Question: What jQuery selector would allow me to select the last '<td>' in a '<tr>' that has more than 1 '<td>'? NOTE: I am trying to find an answer which will allow me to use a or a selector followed by a '.filter()' rather than using '.each()'
'''
<table>
<tr>
<td colspan="2">First Cell</td>
<td>Second Cell</td>
</tr>
<tr>
<td colspan="2">Only Cell</td>
</tr>
<tr>
<td>First Cell</td>
<td>Second Cell</td>
<td>Third Cell</td>
</tr>
</table>
'''
At first, I thought td:last-child might work, but it doesn't.

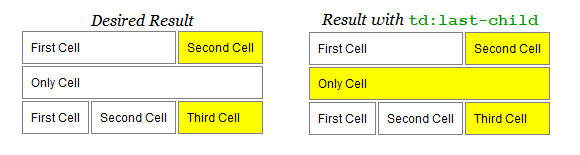
Answer: Try this selector:
'''
td:last-child:not(:first-child)
'''
The explanation: In you case the last child is also the first child as it's the only child of the parent element. If you now select only the last children that are also not the first childen of their parent element, you'll get only the last children that are not the only children of their parent element.